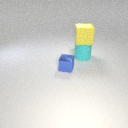
small blue metal cube to the left of large cyan rubber cylinder